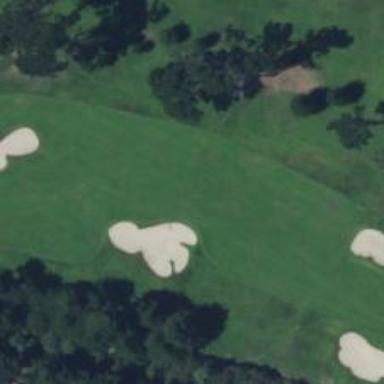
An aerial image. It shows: Golf hole.